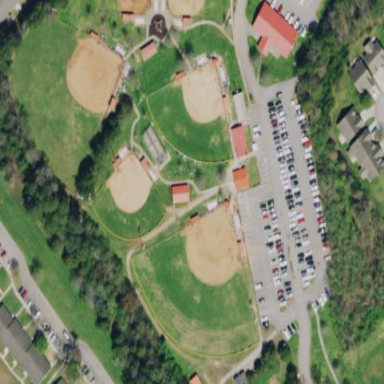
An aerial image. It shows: Baseball pitch for leisure and sports activities.